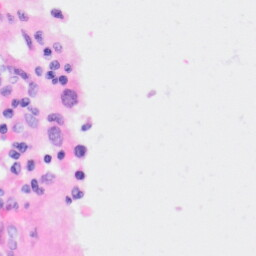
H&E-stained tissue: Kidney